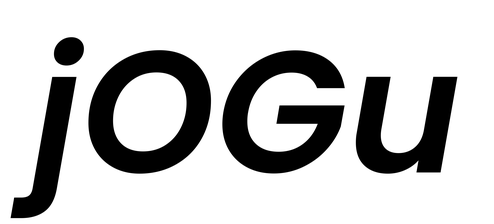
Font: Poppins-SemiBoldItalic